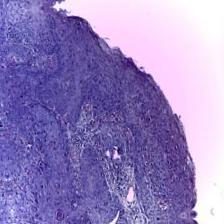
Diagnosis: OSCC